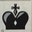
Piece: bK